Question:
I want to draw text use Quartz 2D. The "menu" direction is wrong. I want "Menu" still readable and have 45 degree with X-axis. Below is my code:
'''
CGContextSelectFont(context, "Arial", 12, kCGEncodingMacRoman);
CGContextSetTextDrawingMode(context, kCGTextFill);
CGContextSetRGBFillColor(context, 0, 0, 0, 1); // 6
CGContextSetRGBStrokeColor(context, 0, 0, 0, 1);
CGContextSetTextMatrix(context, CGAffineTransformMake(1.0,0.0, 0.0, -1.0, 0.0, 0.0));
CGContextSetTextMatrix(context, CGAffineTransformMakeRotation(45));
CGContextShowTextAtPoint(context,10, 10, "Menu", 4);
'''
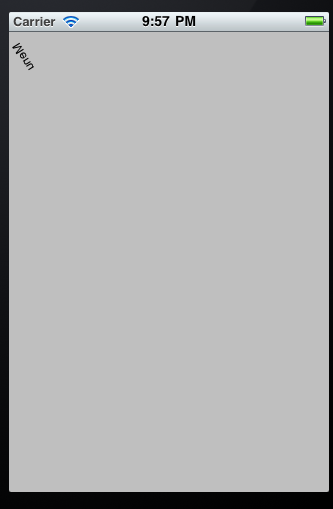
Answer: CGAffineTransformMakeRotation expects angle in radians, not in degrees.
'''
#define DEGREES_TO_RADIANS(x) (M_PI * (x) / 180.0)
...
CGAffineTransformMakeRotation(DEGREES_TO_RADIANS(45));
'''